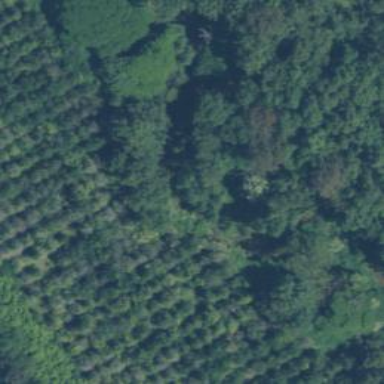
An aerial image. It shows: Orchard filled with macadamia trees.